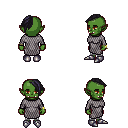
a pixel art fantasy rpg character, female body template, orc, green skin, chain mail, white pants, raven long mohawk hairstyle, bracelets, metal boots, four views (front, back, left, right), 2x2 character sprite sheet, small pixel art, hard edges, no anti-aliasing